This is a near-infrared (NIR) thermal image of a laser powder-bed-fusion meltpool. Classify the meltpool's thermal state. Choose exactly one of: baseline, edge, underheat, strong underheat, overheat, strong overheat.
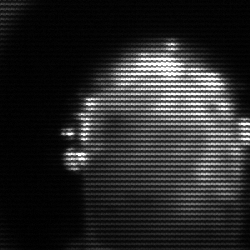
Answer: baseline